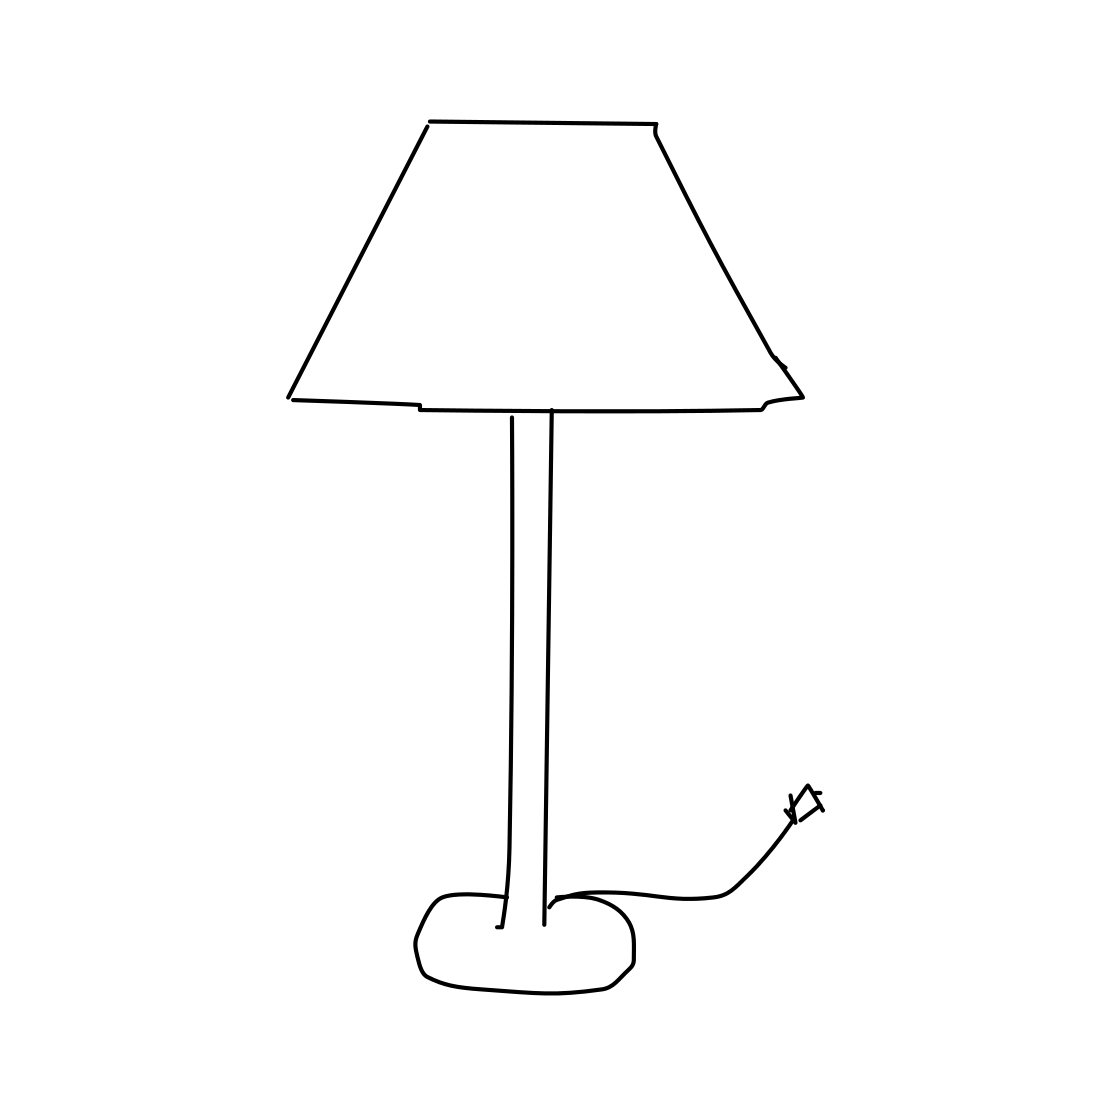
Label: floor lamp